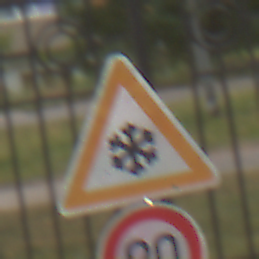
Verkehrszeichen: SchneeOderEisglaette
Zusatzzeichen unten: Geschwindigkeit90
Umgebung: Outdoor, Urban
Tageszeit: MorningAfternoon
Wetter: Overcast
Licht: Natural
Jahreszeit: NotSpecified
Kontrast: LowContrast